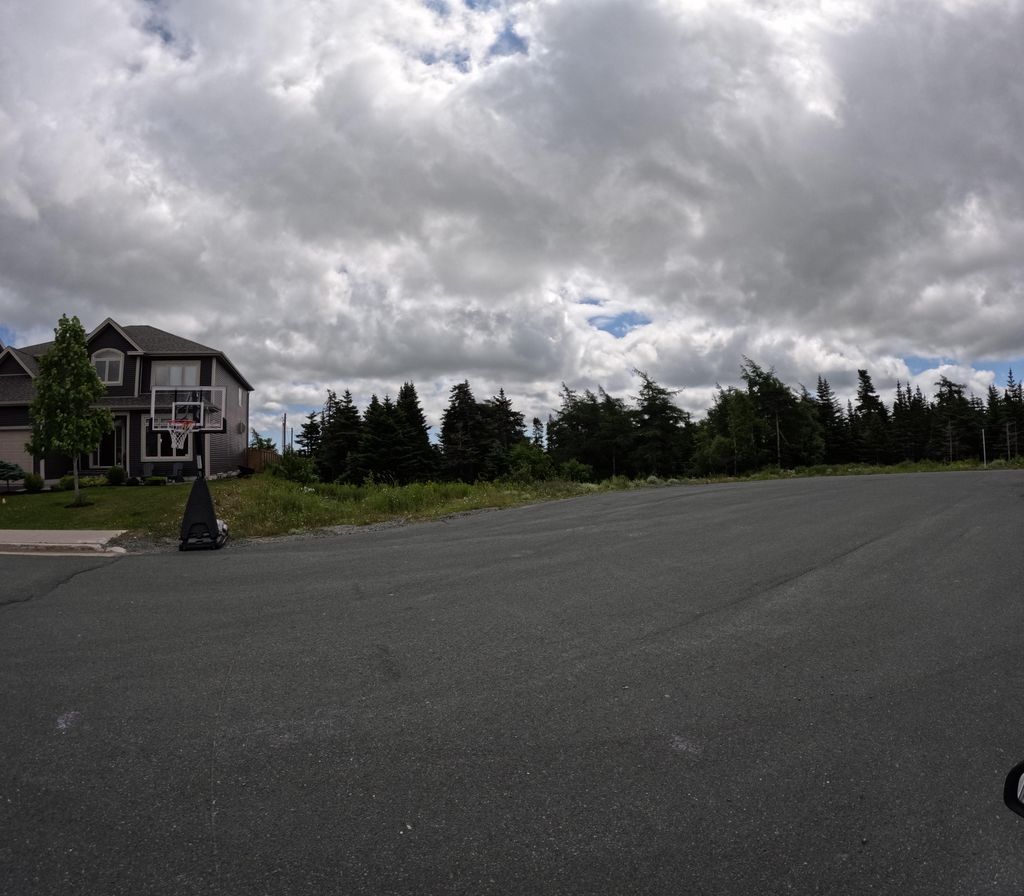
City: st_johns